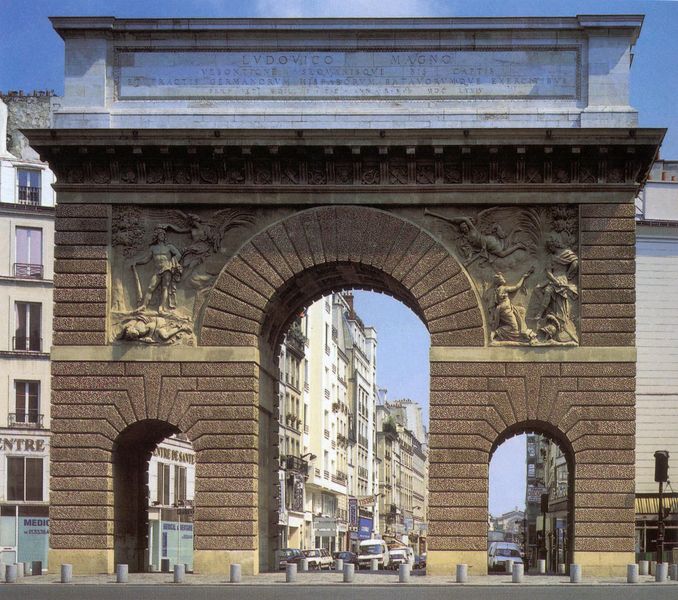
Titel: Porte Saint-Martin
Künstler: Pierre Bullet
Standort: Paris
Institution: Porte Saint-Martin
Schlagwörter: blau, himmel, weiß, wolken, gelb, ocker, sand, stadt, braun, fenster, frankreich, grau, paris, schaufenster, strasse, türkis, gebäude, haus, rot, wolke, beige, ornament, alt, hose, architektur, barock, sockel, stein, steine, häuser, polder, drei, klassizismus, fliegen, rund, engel, skulptur, balkon, relief, schrift, modell, ansicht, bogen, fassade, fassaden, mauer, wolkenlos, platz, werbung, pilaster, auto, figuren, rundbogen, krieg, tafel, weib, weiber, inschrift, durchgang, geländer, tor, pfosten, foto, fotografie, grossstadt, photographie, bögen, eingang, fugen, antike, bayern, torbogen, schwert, text, soldat, architrav, rom, photo, fries, portal, rustika, tore, sims, triumph, gesims, farbfoto, antik, rundbögen, krieger, verkehr, antikisierend, etagen, konsolen, reliefs, klassik, stockwerke, autos, absperrung, bauten, ludwig, siegestor, relieff, triumpfbogen, triumphbogen, wohnungen, boulevard, attika, rustizierung, parkplatz, mietshäuser, poller, straßenzug, haupttor, hochrelief, latein, triumphtor, arc, rustica, lateinisch, fasade, trompete, naturstein, schrifttafel, häuserzeilen, parken, ampel, bus, rude, ludwig xiv., trias, werksteine, stadtmitte, konstantin, france, fassadeb, titus, boller, schlachtenszene, eiden, titusbogen, konstantinsbogen, arc de triumph, austritte, archiktur, pais, bogenmotiv, durchggang, ludovico magno, ntre, parplatz, triumpbogen, ludovico, inschrigt, inschrioft, #platz, rustizierungen, vico, rustizierunge, seitentor, dreibogig, durchg#nge, 3 tore, centre